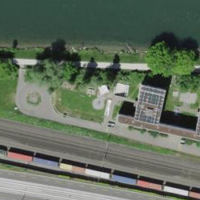
EUNIS habitat code: 54
Species observed at this site:
Aglais io